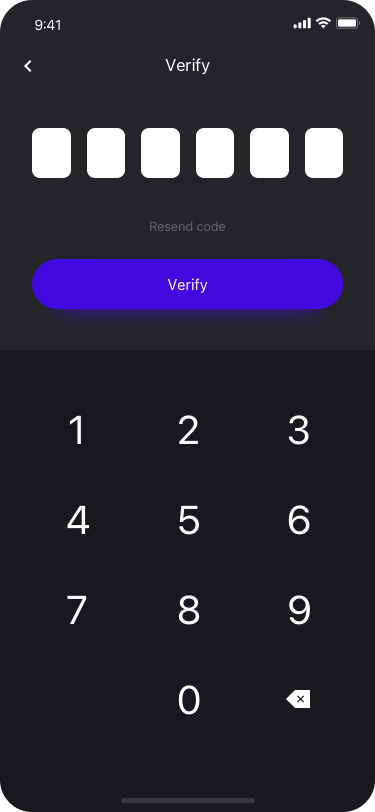
Text in this UI design:
Verify
Resend code
Verify
1
4
2
5
3
6
7
8
0
9